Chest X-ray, PA view. Patient: 34 years old, sex F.
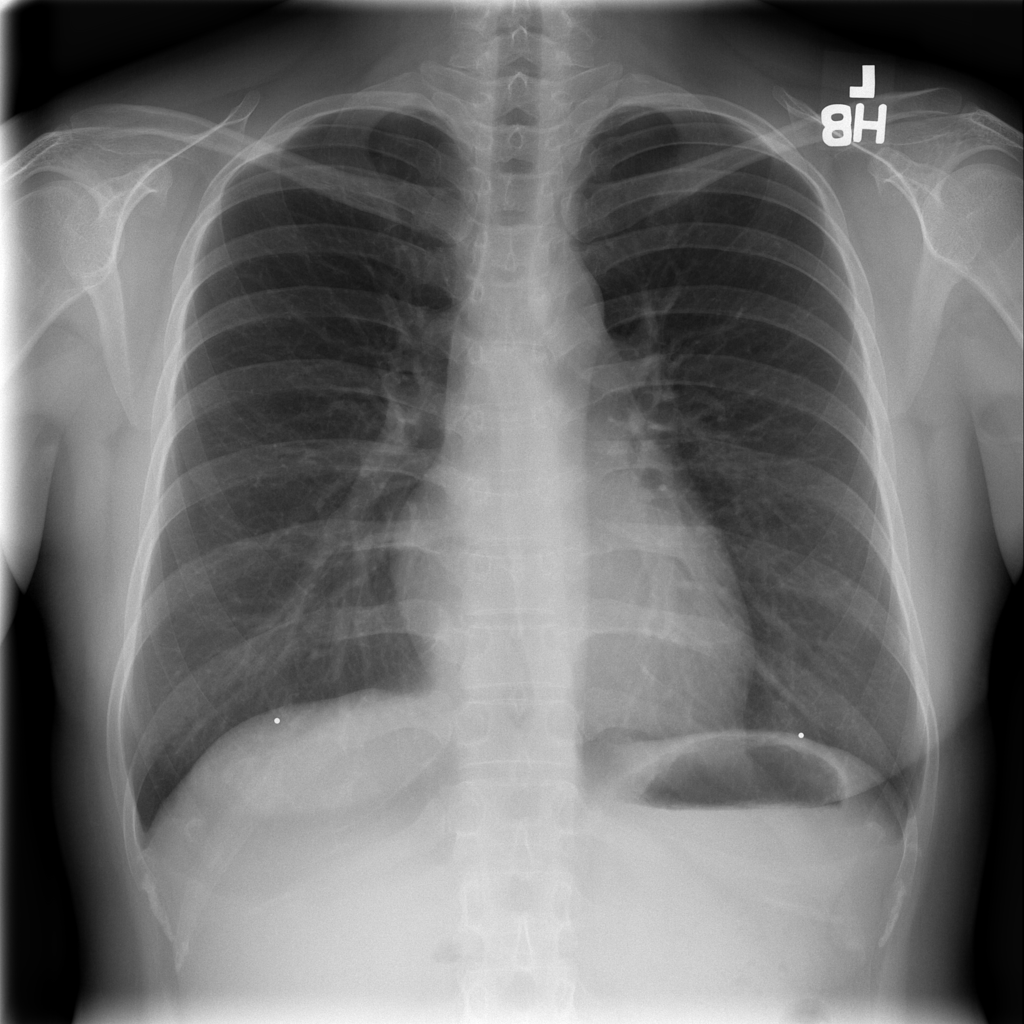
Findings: No Finding